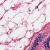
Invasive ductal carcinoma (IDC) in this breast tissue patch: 0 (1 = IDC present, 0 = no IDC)